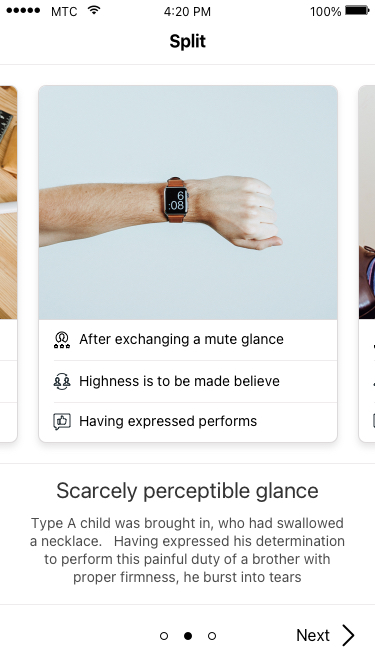
Text in this UI design:
Type A child was brought in, who had swallowed a necklace.	Having expressed his determination to perform this painful duty of a brother with proper firmness, he burst into tears
Scarcely perceptible glance